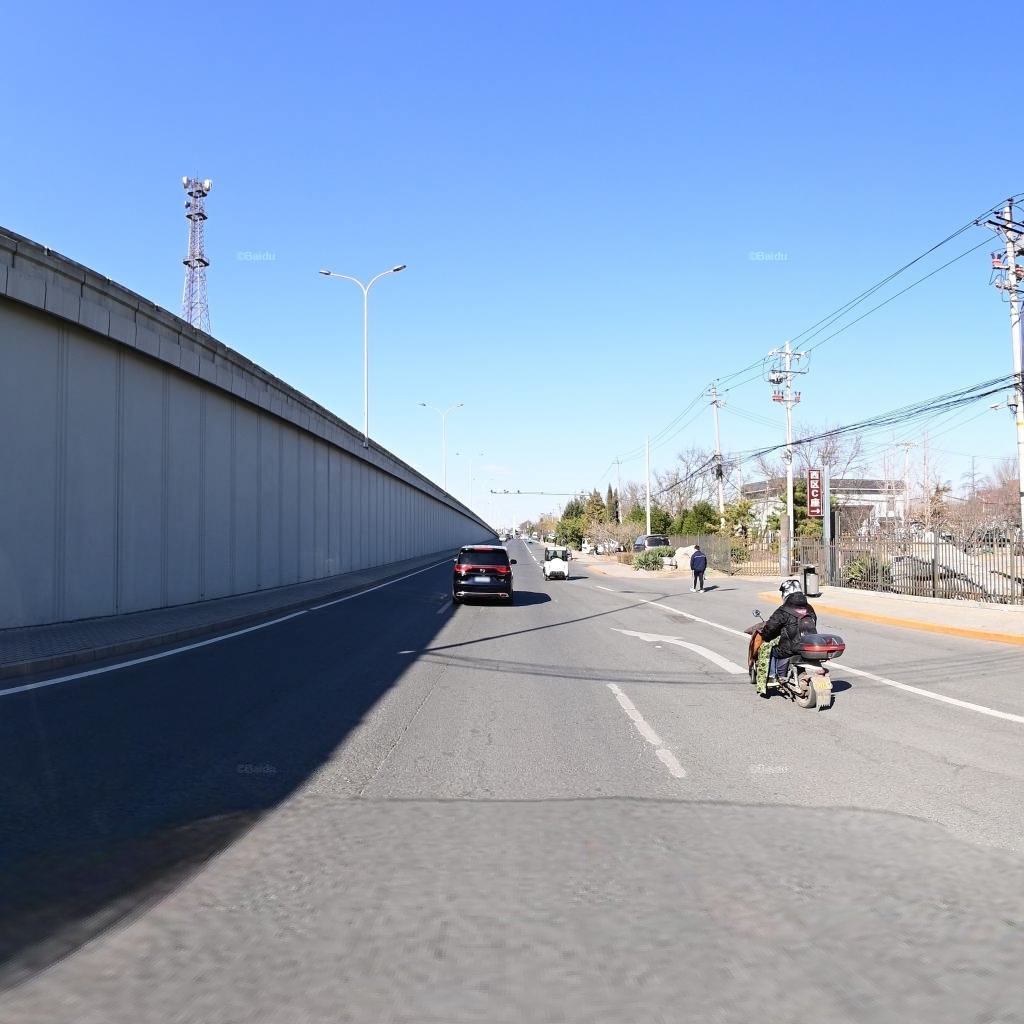
Region: Chaoyang
Road damage annotations: longitudinal crack